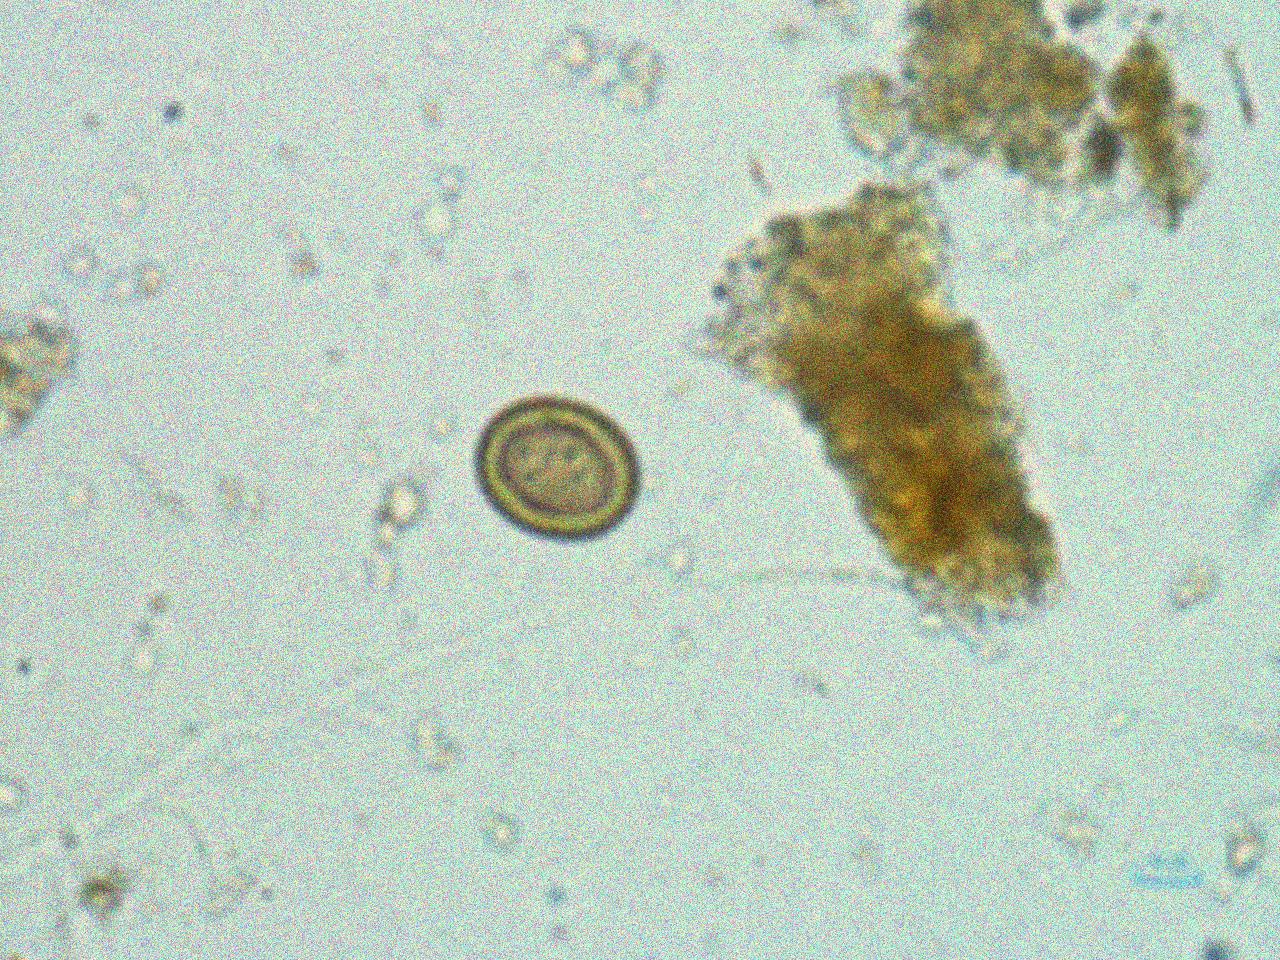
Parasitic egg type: Taenia spp. egg